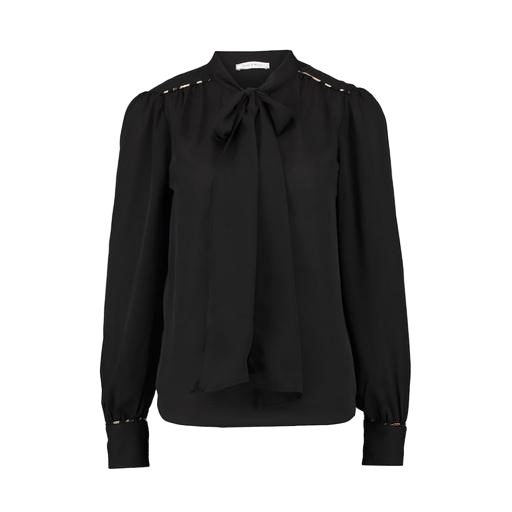
black rockstud shirt, black becca tie neck long sleeve shirt, black tie-neck blouse, white background